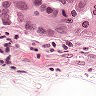
Metastatic tissue present: yes